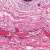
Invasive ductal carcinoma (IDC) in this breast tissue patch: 0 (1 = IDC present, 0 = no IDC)